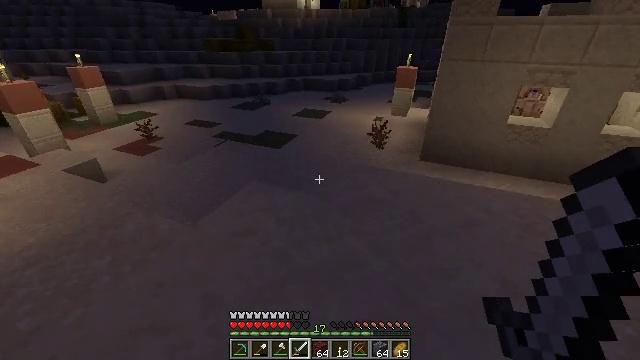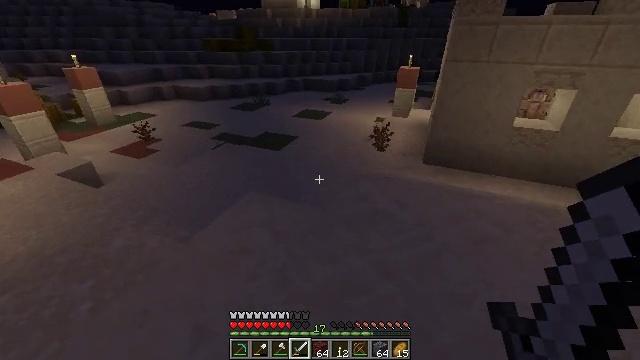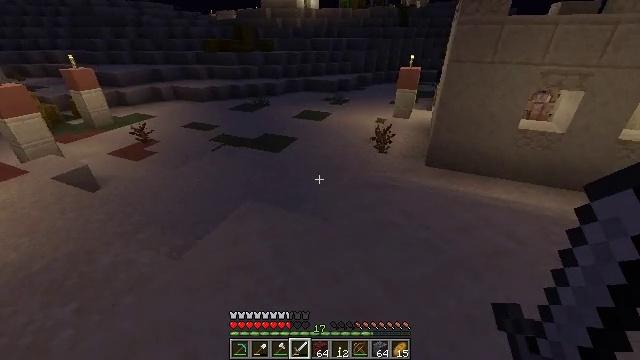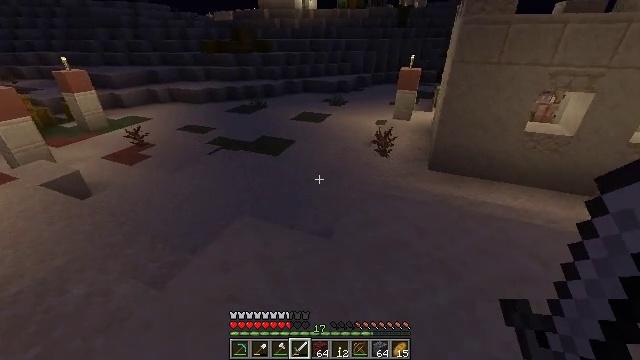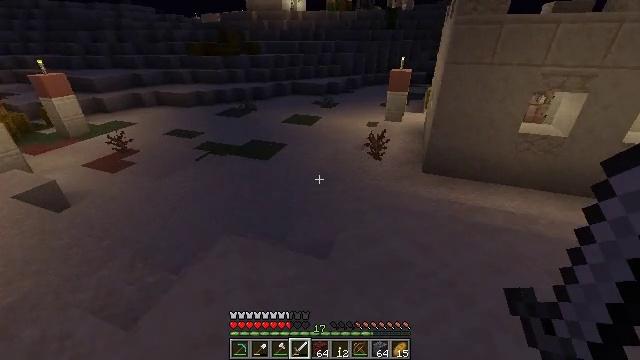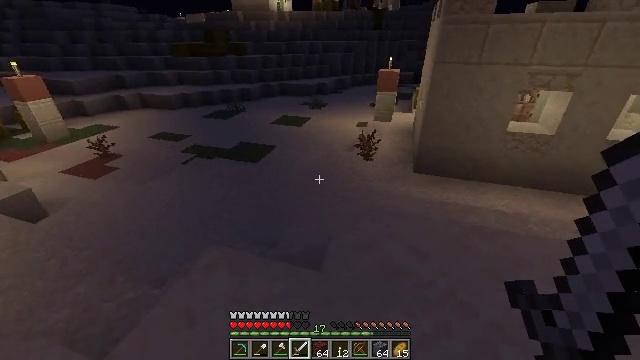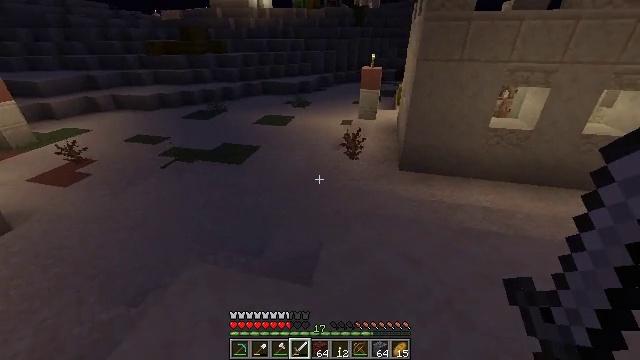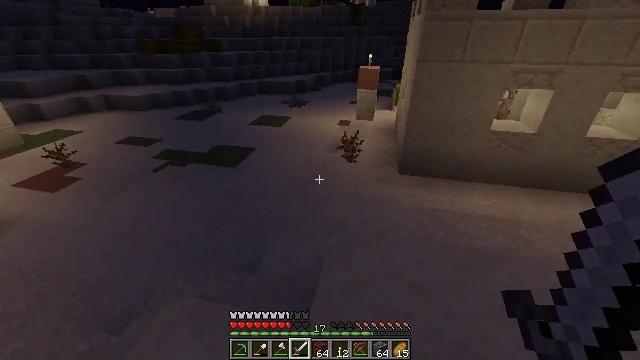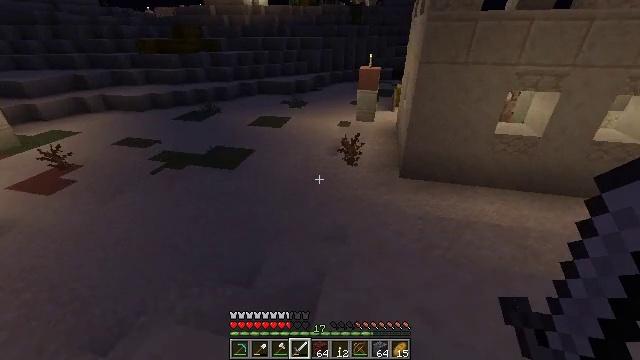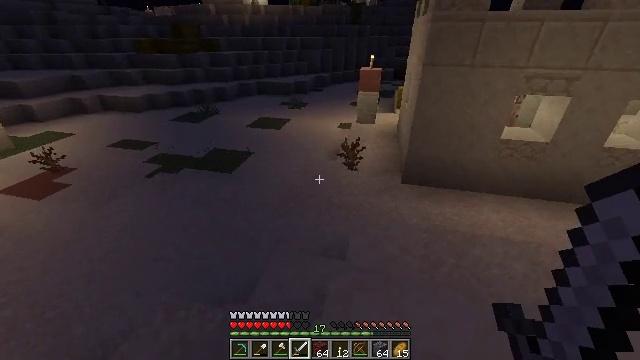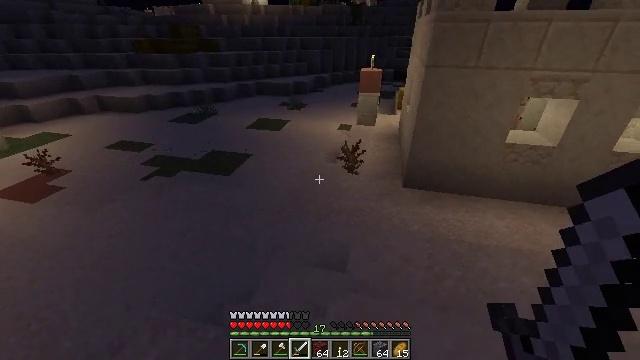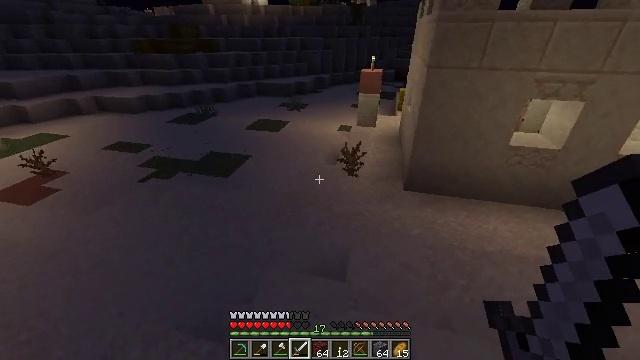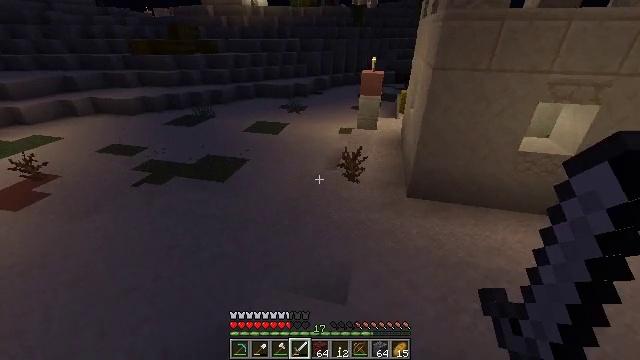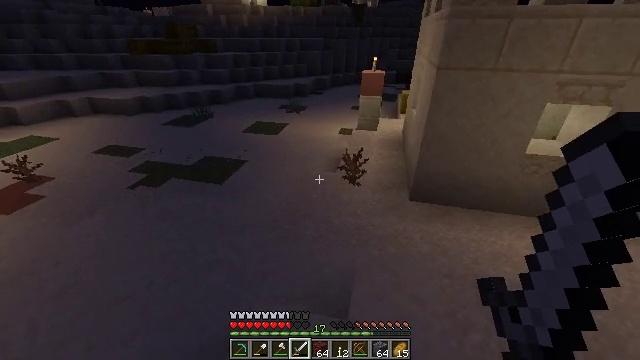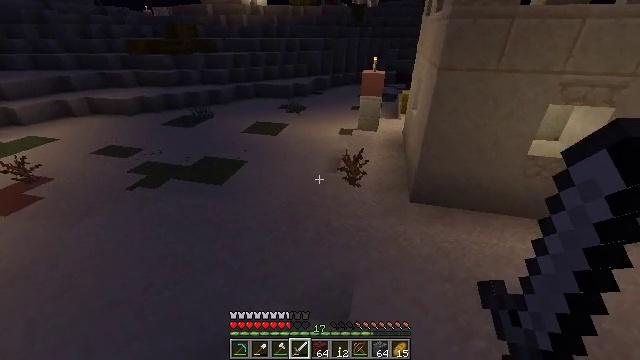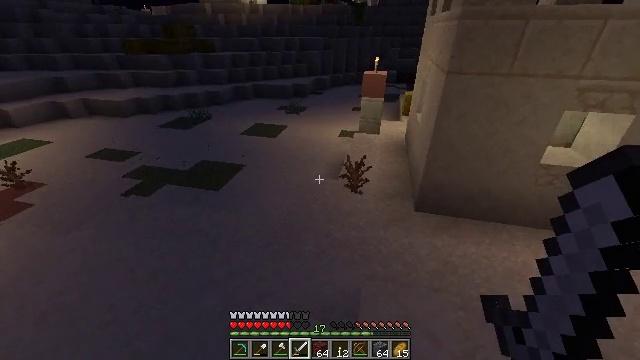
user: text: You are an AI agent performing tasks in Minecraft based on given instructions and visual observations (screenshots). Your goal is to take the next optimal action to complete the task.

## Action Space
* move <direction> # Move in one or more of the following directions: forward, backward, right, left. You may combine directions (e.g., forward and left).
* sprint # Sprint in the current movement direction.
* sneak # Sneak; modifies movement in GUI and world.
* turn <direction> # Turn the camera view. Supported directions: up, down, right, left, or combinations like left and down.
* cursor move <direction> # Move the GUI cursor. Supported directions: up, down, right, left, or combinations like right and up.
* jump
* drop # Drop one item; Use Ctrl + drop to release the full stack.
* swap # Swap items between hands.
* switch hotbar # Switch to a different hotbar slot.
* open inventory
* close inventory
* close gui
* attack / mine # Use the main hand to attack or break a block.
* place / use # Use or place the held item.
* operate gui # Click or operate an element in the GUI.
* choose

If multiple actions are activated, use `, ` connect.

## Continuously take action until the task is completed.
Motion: motion action
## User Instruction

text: Break the hay block to collect it.
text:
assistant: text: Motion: move forward
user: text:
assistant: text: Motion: move forward
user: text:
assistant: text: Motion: move forward
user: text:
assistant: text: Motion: move forward, turn right
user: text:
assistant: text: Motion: move forward, turn right
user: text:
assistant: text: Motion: move forward, turn right
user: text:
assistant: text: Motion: move forward
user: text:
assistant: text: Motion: move forward
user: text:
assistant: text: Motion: move forward
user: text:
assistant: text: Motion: move forward
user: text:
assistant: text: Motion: move forward
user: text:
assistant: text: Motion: move forward
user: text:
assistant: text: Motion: move forward
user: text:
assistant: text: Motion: move forward
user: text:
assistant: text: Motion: move forward
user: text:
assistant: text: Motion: move forward
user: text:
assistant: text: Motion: move forward
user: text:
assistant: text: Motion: move forward
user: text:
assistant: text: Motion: move forward
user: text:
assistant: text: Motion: move forward, turn right
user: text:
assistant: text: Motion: move forward
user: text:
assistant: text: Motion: move forward and move left
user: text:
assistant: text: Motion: move forward and move left
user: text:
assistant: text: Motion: move forward and move left, turn right
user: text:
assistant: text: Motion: move forward and move left
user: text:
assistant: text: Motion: move forward and move left
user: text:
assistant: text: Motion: move forward and move left
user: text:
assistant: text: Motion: move forward and move left
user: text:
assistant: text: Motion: move forward and move left, turn up
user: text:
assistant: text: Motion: move forward and move left